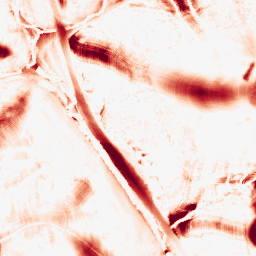
Category: morphological
Decomposition family: morphological_ellipse
Decomposition parameters: operation: opening
width: 50
height: 50
Upsampling method: lanczos
Upsampling parameters: scale: 8
Upsampling scale: 8